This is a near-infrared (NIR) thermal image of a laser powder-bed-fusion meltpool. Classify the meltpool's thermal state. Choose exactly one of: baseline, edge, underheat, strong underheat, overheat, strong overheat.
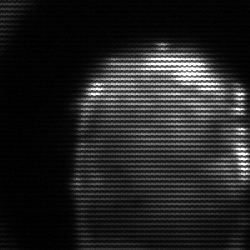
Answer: baseline